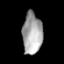
Tissue: prostate
Cell type: T cells
Senescence score: 0.2332
Nuclear area (px): 801
Mean DAPI intensity: 166.095